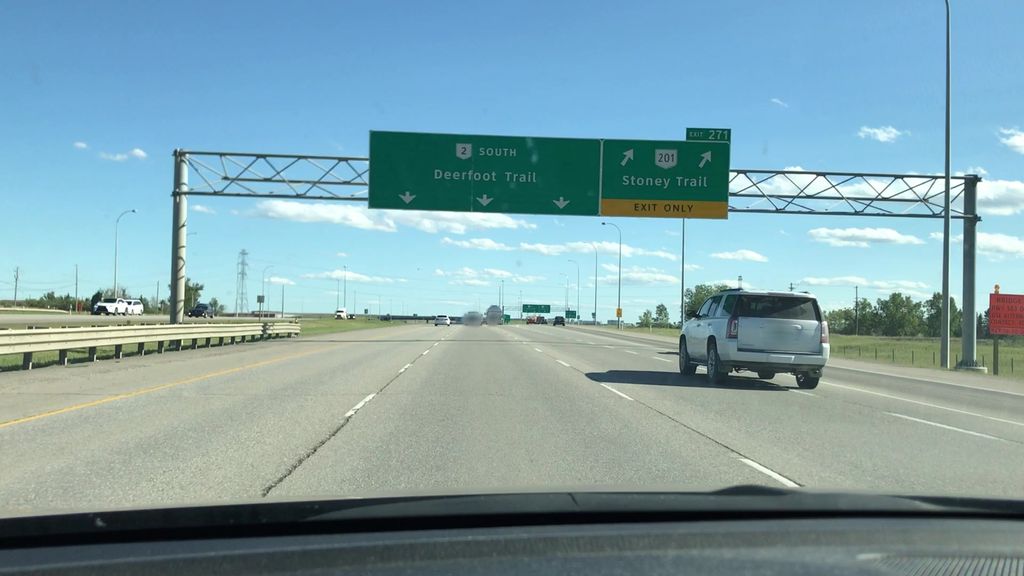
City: calgary